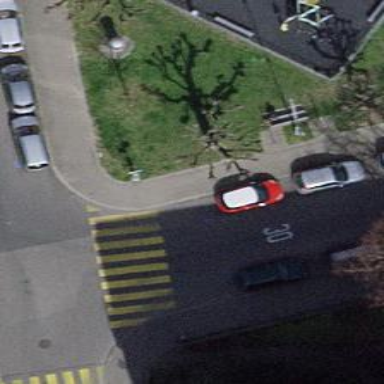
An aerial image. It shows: Kerb serving as barrier.